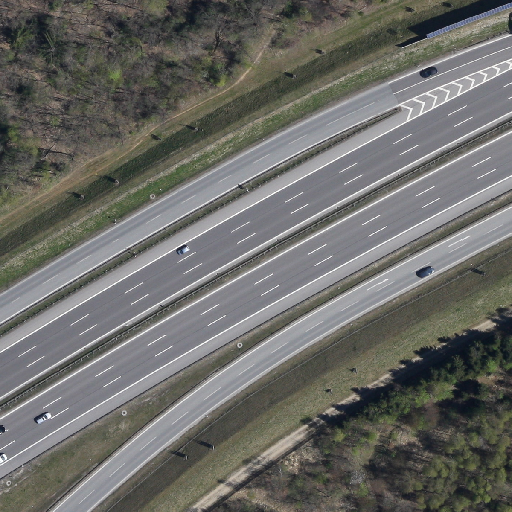
Referring expression: vehicle driving on the road